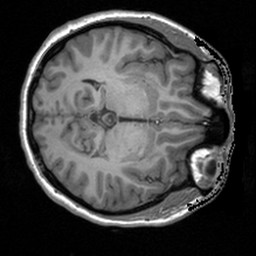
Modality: T1w
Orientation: axial
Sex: female
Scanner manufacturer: siemens
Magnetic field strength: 3 T
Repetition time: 1.9 s
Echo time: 0.00226 s